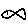
Label: fish